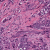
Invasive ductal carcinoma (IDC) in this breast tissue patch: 1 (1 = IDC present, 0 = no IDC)